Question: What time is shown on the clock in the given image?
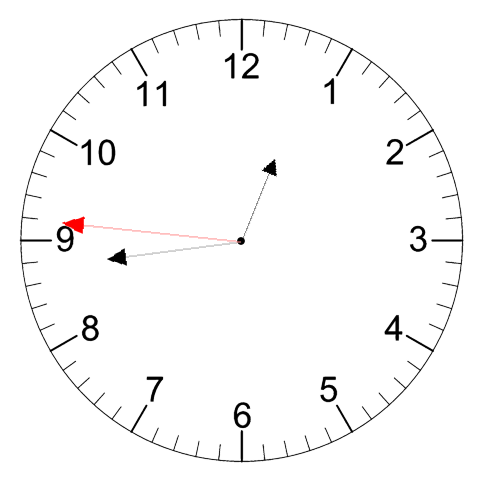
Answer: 12:43:46